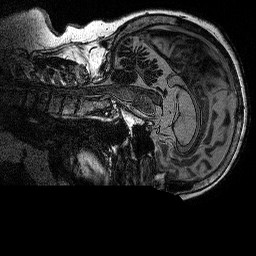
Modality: MP2RAGE
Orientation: sagittal
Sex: female
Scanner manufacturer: siemens
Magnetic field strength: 3 T
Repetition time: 5 s
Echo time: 0.00292 s